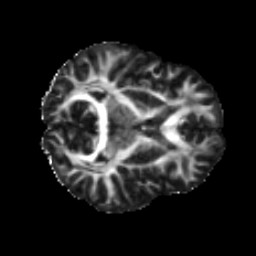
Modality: FA
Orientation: axial
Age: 43
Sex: male
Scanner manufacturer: ge
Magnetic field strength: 3 T
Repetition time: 7.8 s
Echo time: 0.0611 s